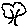
Label: tree